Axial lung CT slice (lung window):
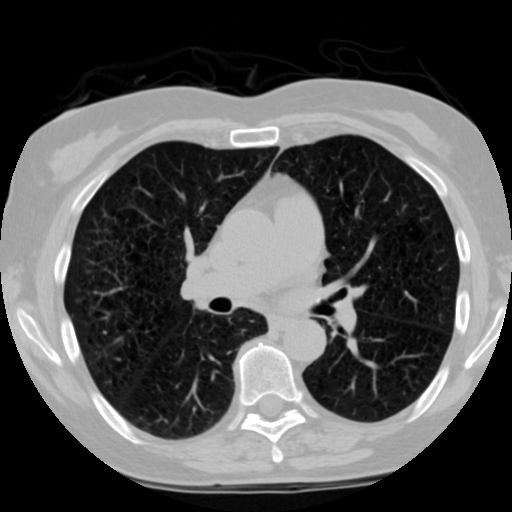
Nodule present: no